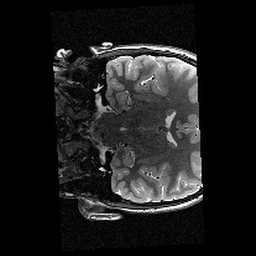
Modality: T2w
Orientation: coronal
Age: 10
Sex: female
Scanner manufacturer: siemens
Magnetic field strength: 3 T
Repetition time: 9.23 s
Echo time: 0.067 s